Field crop: tomato
Growth stage: 1
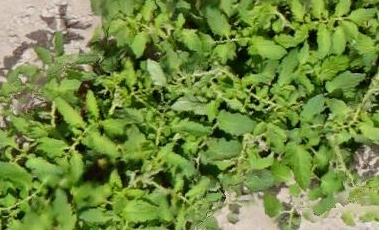
Species: tomato